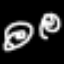
Label: squiggle